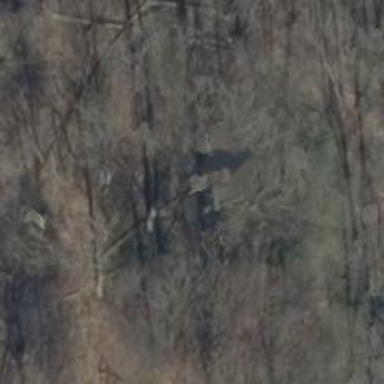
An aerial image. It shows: Fallen tree blocking the path.